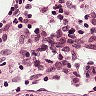
Metastatic tissue present: no